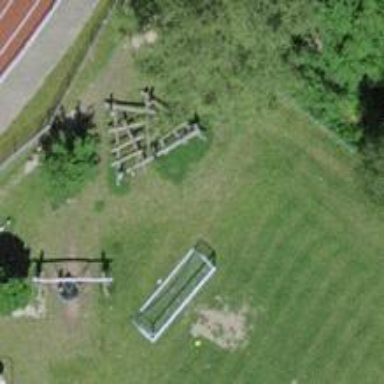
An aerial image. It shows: Playground with various play structures.